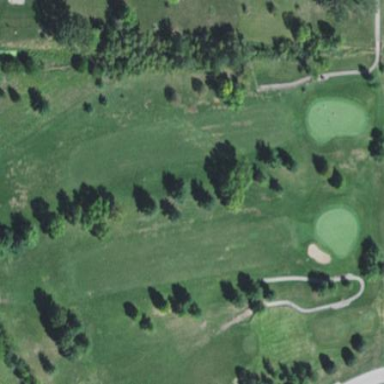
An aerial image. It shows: Rough area in golf course.